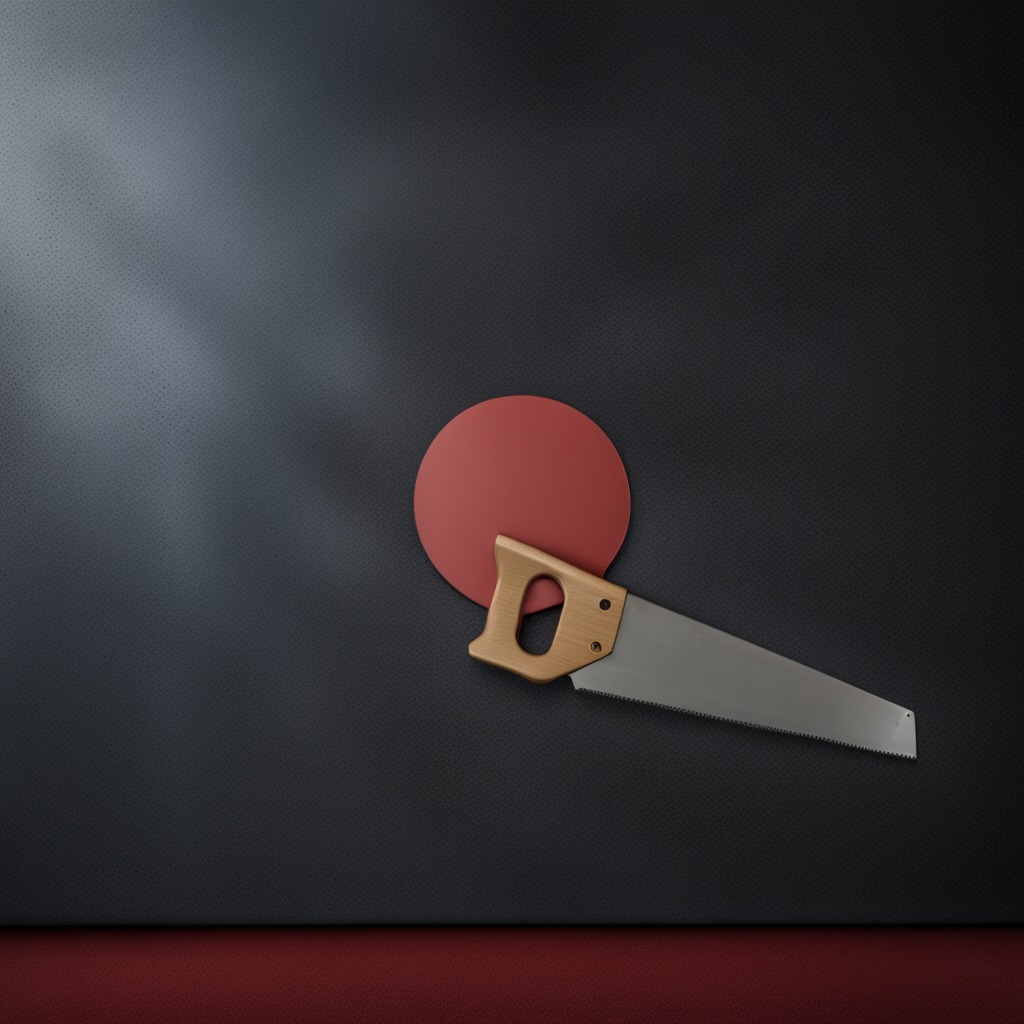
A metal saw is lying on the granite tabletop.